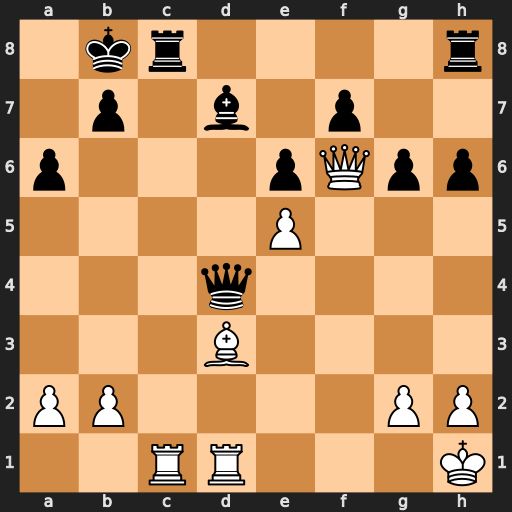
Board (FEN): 1kr4r/1p1b1p2/p3pQpp/4P3/3q4/3B4/PP4PP/2RR3K
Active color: w
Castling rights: -
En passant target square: -
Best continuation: Bf1 Qa4 b3